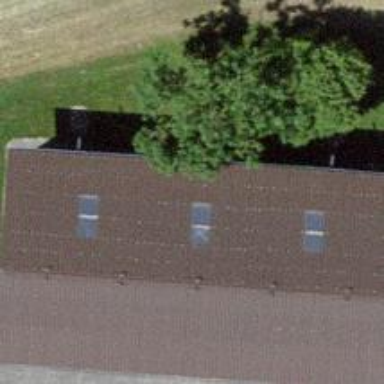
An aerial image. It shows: Rural barn.